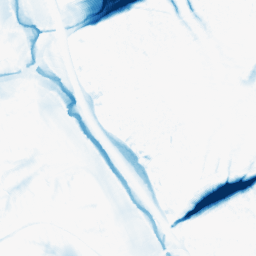
Category: morphological
Decomposition family: morphological
Decomposition parameters: operation: closing
size: 20
Upsampling method: sinc_hamming
Upsampling parameters: scale: 4
kernel_size: 16
Upsampling scale: 4